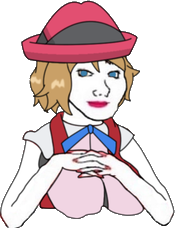
Label: 5_Abusive_Wife